Question: I am trying to create 2 children and then they get and argument which tells how many children those 2 have to create like so:

I get 2 arguments for example 2 and 3 and they have to create that many. I did it with for and it kinda works but parent dies before his second child dies
'''
edvsil@os:~/4laboras$ ./testas 2 3
pid=389 ppid=387
pid=390 ppid=387
pid=386 ppid=27959
pid=391 ppid=388
edvsil@os:~/4laboras$ pid=387 ppid=1
pid=392 ppid=388
pid=388 ppid=1
pid=393 ppid=388
'''
My code:
'''
#include <stdio.h>
#include <unistd.h>
#include <sys/wait.h>
#include <stdlib.h>
int main( int argc, char *argv[] ){
pid_t child1;
pid_t child2;
int i, a, b;
child1 = fork();
if (child1 != 0){
child2=fork();
}
if (child1 == 0){
for (i=1; i<=atoi(argv[1]); i++){
if (a !=0){
a=fork();
if (a == 0){
printf("pid=%d ppid=%d
", getpid(),getppid());
exit(1);
}
}
}
}
else
if (child2 == 0){
for (i=1; i<=atoi(argv[2]); i++){
if(b !=0){
b=fork();
if (b == 0){
printf("pid=%d ppid=%d
", getpid(),getppid());
exit(1);
}
}
}
}
printf("pid=%d ppid=%d
", getpid(),getppid());
return 0;
}
'''
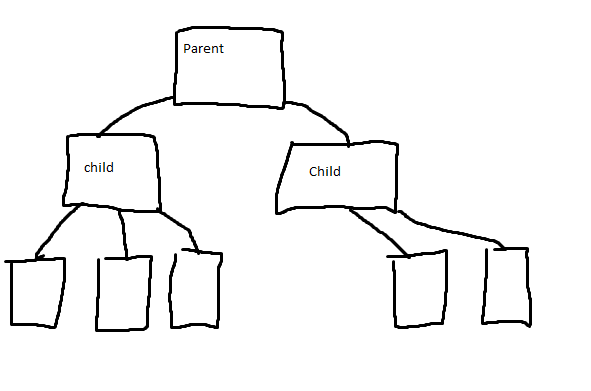
Answer: Use 'wait' or 'waitpid' to wait in parent until all children finish execution.
Be careful not to create a fork bomb.